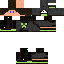
A male human skin with dark skin, wearing brown long hair dressed in a blue hoodie and black pants, featuring a closed mouth.